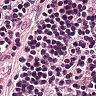
Metastatic tissue present: no